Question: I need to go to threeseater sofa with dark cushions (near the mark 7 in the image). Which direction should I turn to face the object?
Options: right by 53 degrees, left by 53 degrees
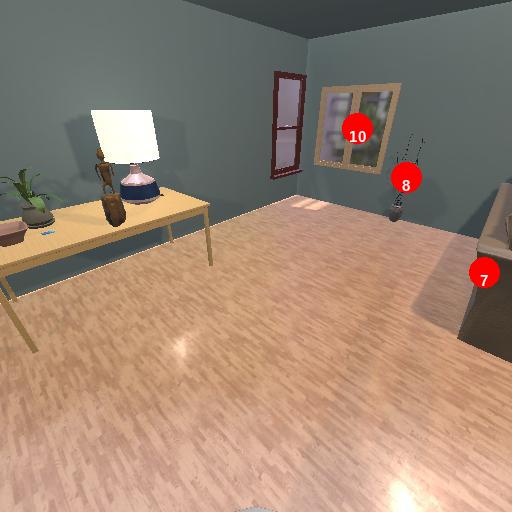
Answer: right by 53 degrees